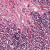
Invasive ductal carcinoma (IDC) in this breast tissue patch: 1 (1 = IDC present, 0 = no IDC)